Question: I'm new to coding with Swift 2 and Xcode 7 and I know some people have asked a similar question but I cannot figure it out for my problem.
First I have a custom cell that contains a switch and 3 labels.
The contents of these cells are read from a 2D array.
The array contains a 1 or 0 for the switch position, a number that represents a day of the month and the other 2 represent a money value and a description.
The label text changes colour depending on the current date or if the switch is ON or OFF.
When the switch in the Cell is toggled the 2D array alters to indicate the change.

The problem I have is as others have seen and that is when you scroll up or down the SWITCH setting or the Label colours change.
The contents of the array do not change and the table can be refreshed by moving to another screen and then back again.
I know it is to do with the reuse of cells but I cannot think how I can add this to my code.
'''
func tableView(tableView: UITableView, numberOfRowsInSection section: Int) -> Int {
return billList.count
}
func tableView(tableView: UITableView, cellForRowAtIndexPath indexPath: NSIndexPath) -> UITableViewCell {
let cell = tableView.dequeueReusableCellWithIdentifier("Cell",forIndexPath: indexPath) as! billTableViewCell
let cellAmountStyle = NSNumberFormatter()
cellAmountStyle.numberStyle = .CurrencyStyle
cell.cellBillDate.text = String(Int(String(billList[indexPath.row][12]))!)
cell.cellBillAmount.text = cellAmountStyle.stringFromNumber(Float(String(billList[indexPath.row][month - 1]))!)
cell.cellBillDescription.text = String(billList[indexPath.row][13])
cell.cellBillPayedOnOff.tag = indexPath.row
cell.delegate = self
if String(billList[indexPath.row][month - 1]) != "0.00" {
if billList[indexPath.row][14] == "0" {
cell.cellBillPayedOnOff.on = false
// Colour Text, RED if past date and Black if OK
if (monthdate >= Int(billList[indexPath.row][12])) {
cell.cellBillDescription.textColor = UIColor.redColor()
}
else {
cell.cellBillDescription.textColor = UIColor.blackColor()
}
}else{
cell.cellBillPayedOnOff.on = true
cell.cellBillDescription.textColor = UIColor.lightGrayColor()
}
}else {
cell.cellBillDescription.textColor = UIColor.lightGrayColor()
cell.cellBillAmount.textColor = UIColor.lightGrayColor()
cell.cellBillDate.textColor = UIColor.lightGrayColor()
}
// Update other screen information
updateAmounts()
return cell
}
'''
Please can somebody help me with this, I'm sure it will help others with similar issues.
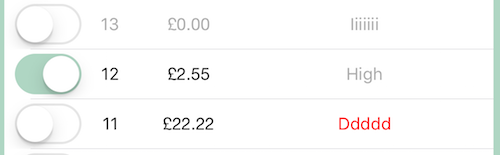
Answer: Yeah you have clearly identified that this cause because of reusable cell. So answer is you should give color for every element in the cell. The problem is you set colors for only some parts. If you corrected your code like below, you can achieve what you are looking for.
> Please give appropriate color for each conditional state. Just give
what you should correct.
'''
func tableView(tableView: UITableView, cellForRowAtIndexPath indexPath: NSIndexPath) -> UITableViewCell {
let cell = tableView.dequeueReusableCellWithIdentifier("Cell",forIndexPath: indexPath) as! billTableViewCell
let cellAmountStyle = NSNumberFormatter()
cellAmountStyle.numberStyle = .CurrencyStyle
cell.cellBillDate.text = String(Int(String(billList[indexPath.row][12]))!)
cell.cellBillAmount.text = cellAmountStyle.stringFromNumber(Float(String(billList[indexPath.row][month - 1]))!)
cell.cellBillDescription.text = String(billList[indexPath.row][13])
cell.cellBillPayedOnOff.tag = indexPath.row
cell.delegate = self
if String(billList[indexPath.row][month - 1]) != "0.00" {
if billList[indexPath.row][14] == "0" {
cell.cellBillPayedOnOff.on = false
// Colour Text, RED if past date and Black if OK
if (monthdate >= Int(billList[indexPath.row][12])) {
cell.cellBillDescription.textColor = UIColor.lightGrayColor()
cell.cellBillAmount.textColor = UIColor.lightGrayColor()
cell.cellBillDate.textColor = UIColor.lightGrayColor()
}
else {
cell.cellBillDescription.textColor = UIColor.lightGrayColor()
cell.cellBillAmount.textColor = UIColor.lightGrayColor()
cell.cellBillDate.textColor = UIColor.lightGrayColor()
}
} else {
cell.cellBillPayedOnOff.on = true
cell.cellBillDescription.textColor = UIColor.lightGrayColor()
cell.cellBillAmount.textColor = UIColor.lightGrayColor()
cell.cellBillDate.textColor = UIColor.lightGrayColor()
}
} else {
cell.cellBillDescription.textColor = UIColor.lightGrayColor()
cell.cellBillAmount.textColor = UIColor.lightGrayColor()
cell.cellBillDate.textColor = UIColor.lightGrayColor()
}
// Update other screen information
updateAmounts()
return cell
}
'''